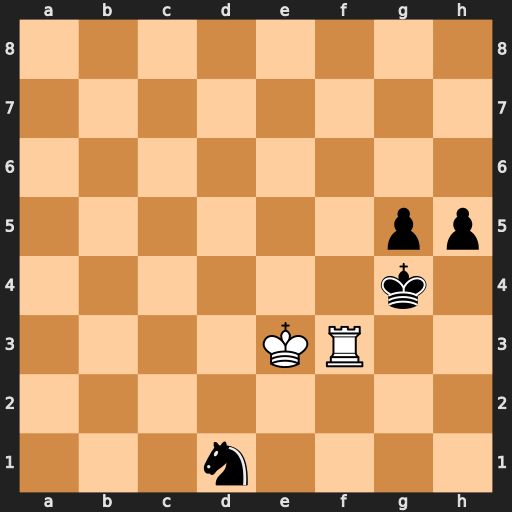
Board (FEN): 8/8/8/6pp/6k1/4KR2/8/3n4
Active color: w
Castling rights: -
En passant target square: -
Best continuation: Ke2 h4 Rd3 Nc3+ Rxc3